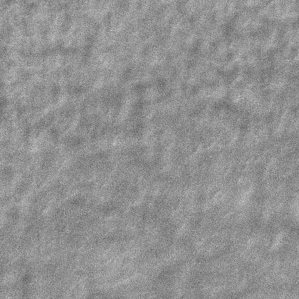
Label: frost